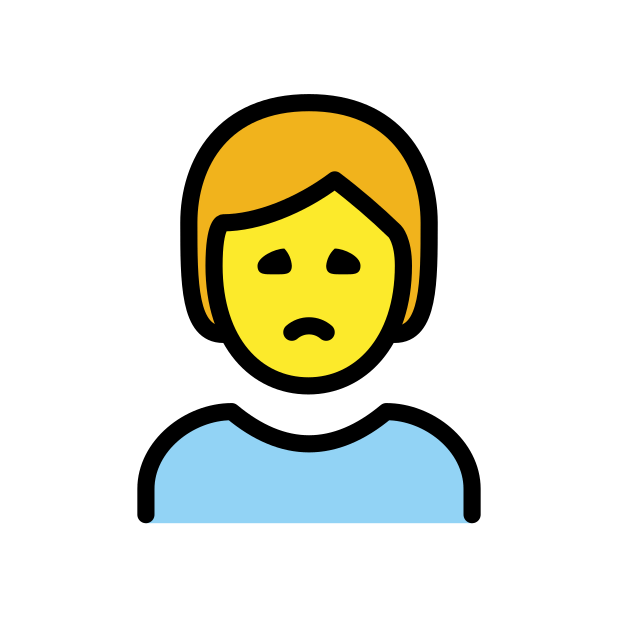
Emoji: 🙍
Name: person frowning
Unicode: 0x1f64d